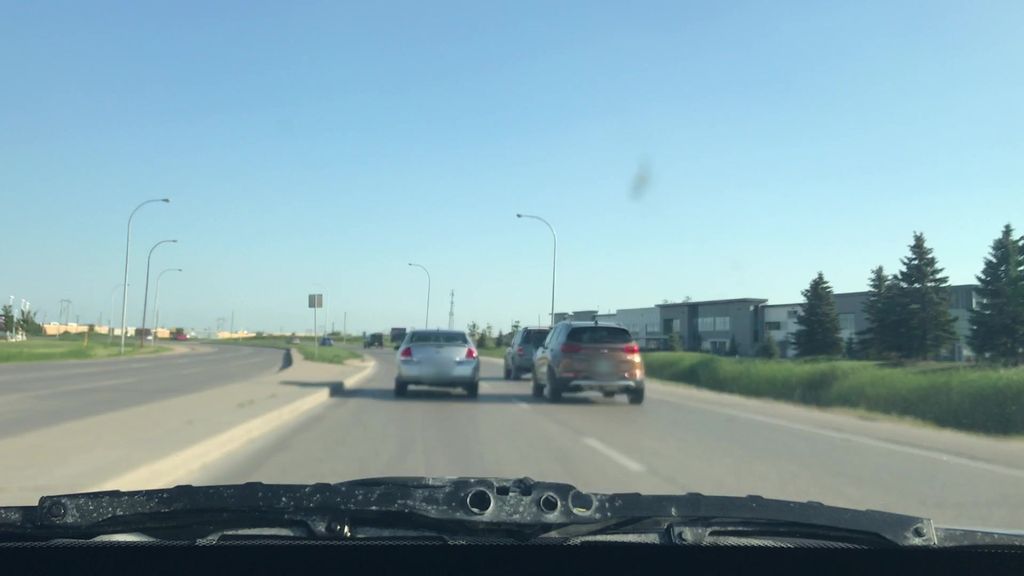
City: winnipeg